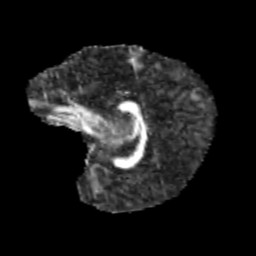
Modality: FA
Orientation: sagittal
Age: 12
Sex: female
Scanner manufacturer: siemens
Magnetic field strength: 3 T
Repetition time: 3.8 s
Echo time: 0.07 s